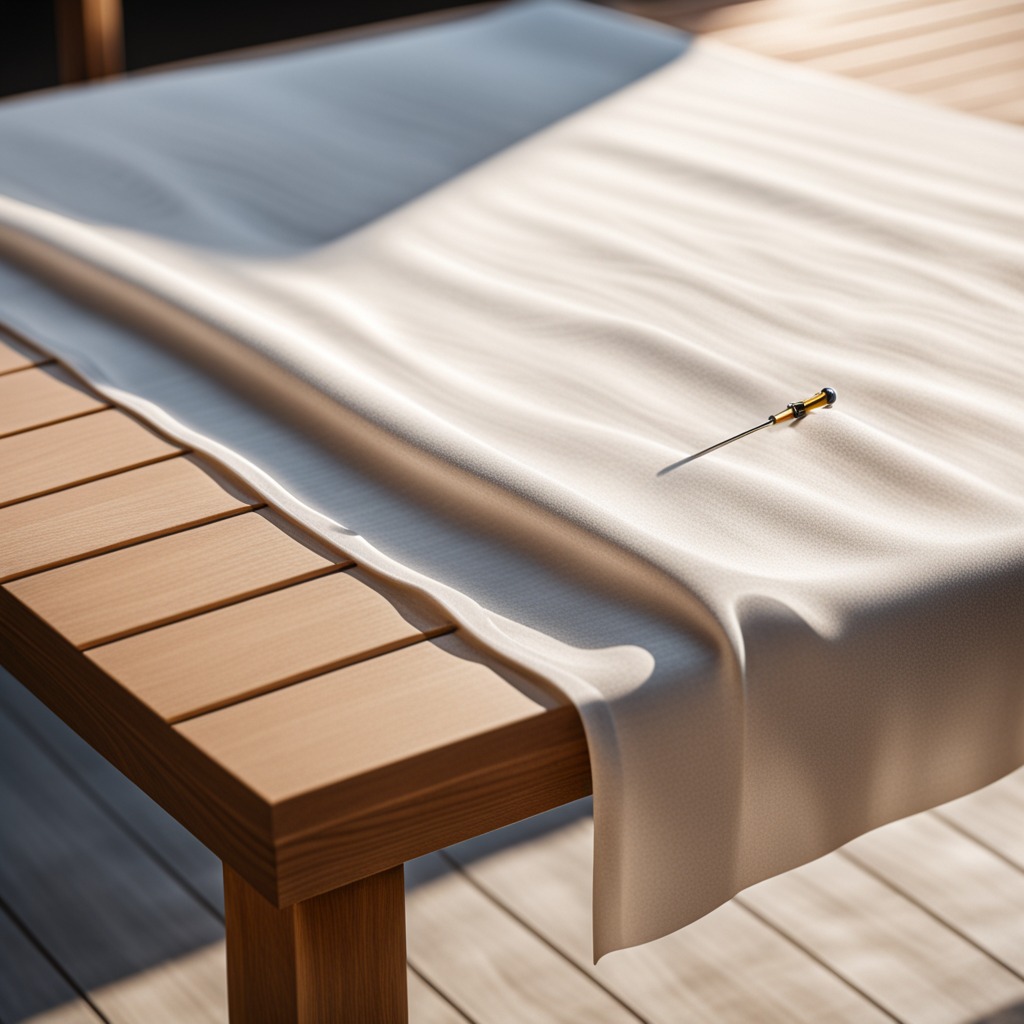
A screwdriver lying on a wooden table in an outdoor workshop during daytime bright natural light soft shadows worn but beneath the cloth.